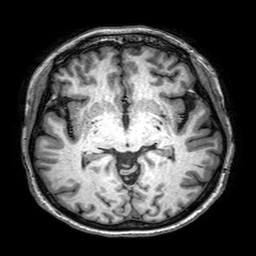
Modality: T1w
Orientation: coronal
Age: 67
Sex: female
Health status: healthy
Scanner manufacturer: philips
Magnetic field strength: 3 T